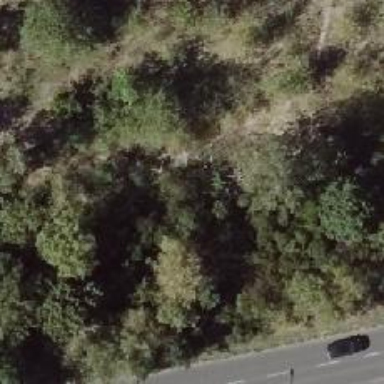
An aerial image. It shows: Tunnel footway.